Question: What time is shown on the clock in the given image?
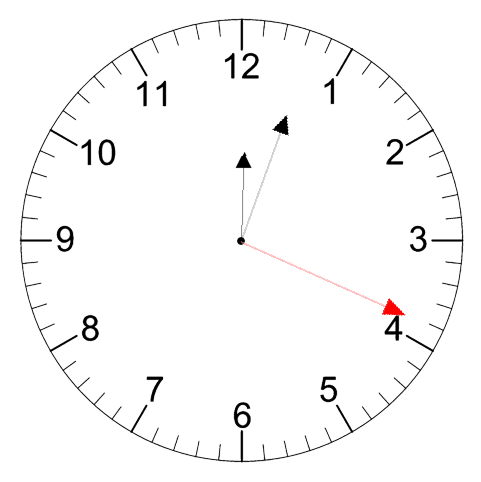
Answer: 12:03:19